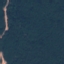
Land use / land cover: Forest